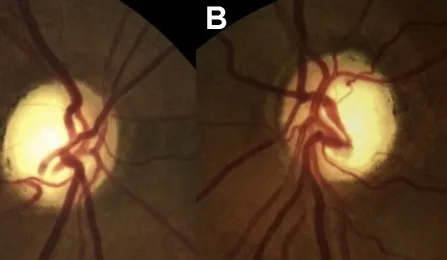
Eye fundi. The right eye.
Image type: ophthalmic_imaging (fundus_photograph)